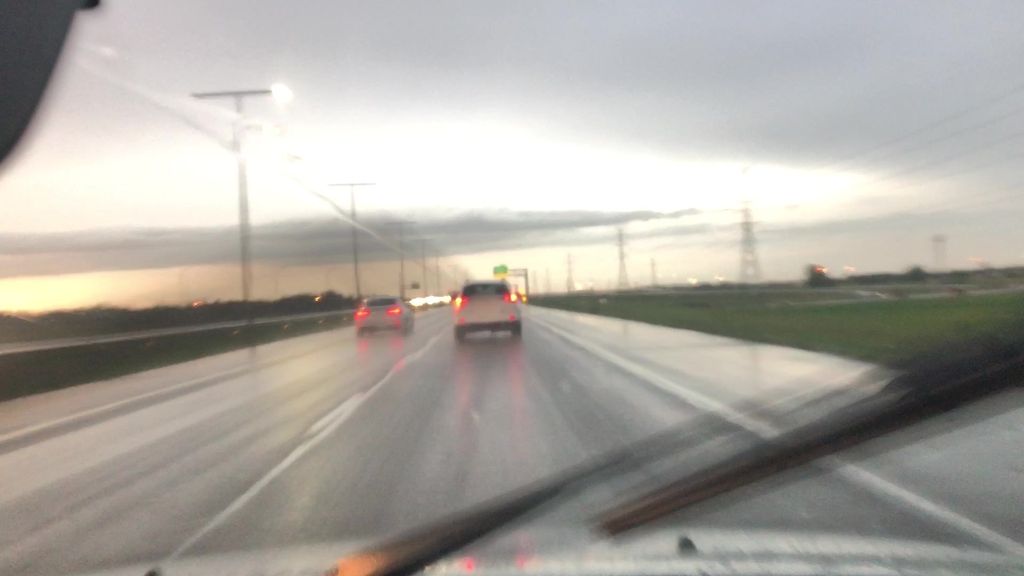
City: edmonton